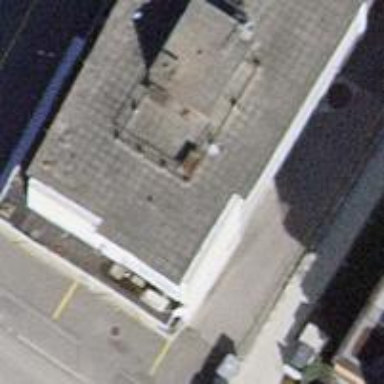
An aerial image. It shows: Bakery.